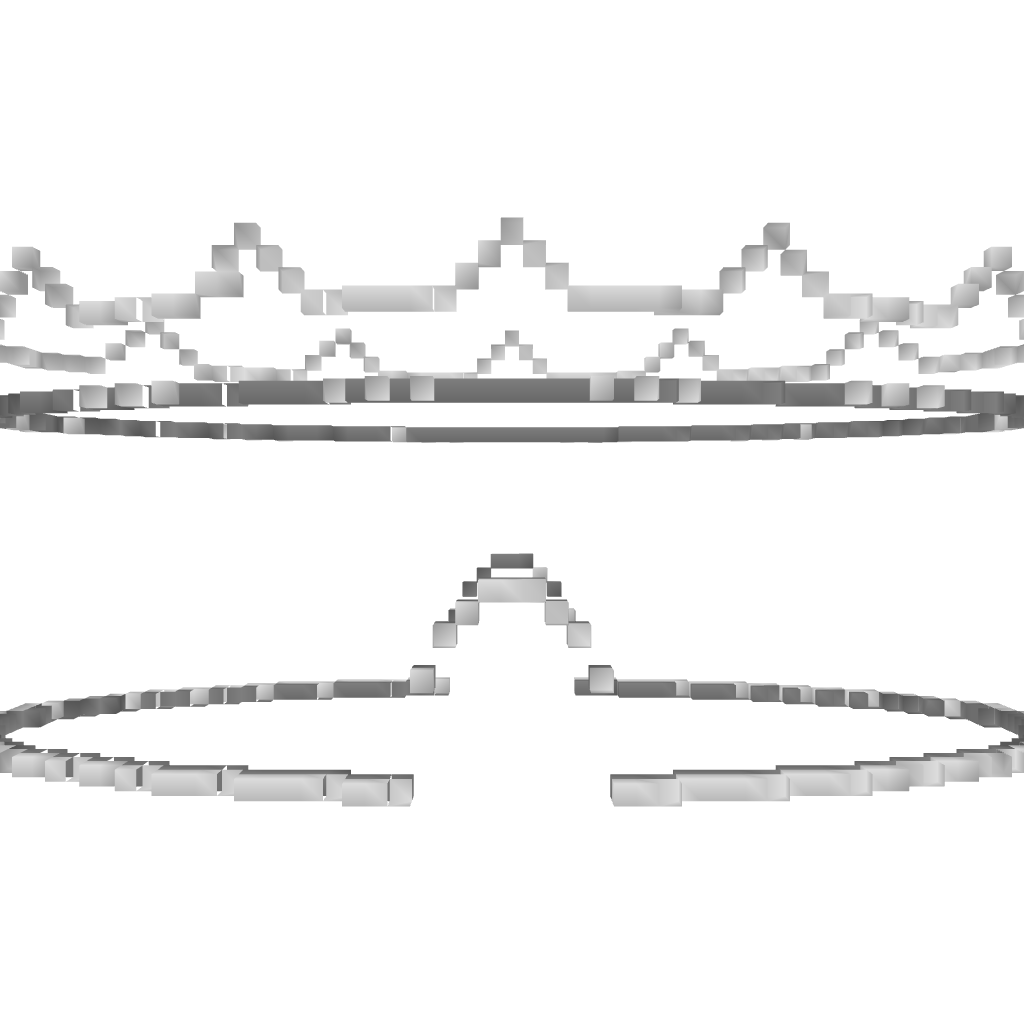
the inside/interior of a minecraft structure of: Paul's Structure